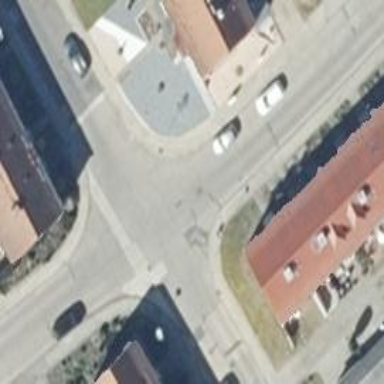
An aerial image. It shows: Residential road paved with concrete.